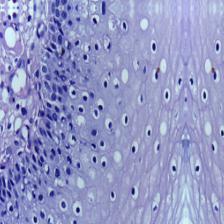
Diagnosis: Normal